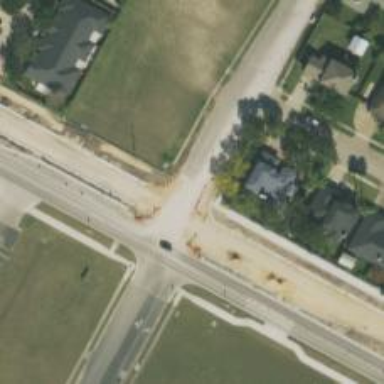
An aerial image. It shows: Marked road crossing.